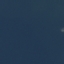
Land use / land cover class: SeaLake